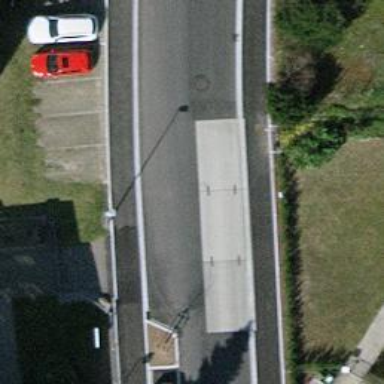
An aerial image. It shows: Bus stop with platform for public transport.